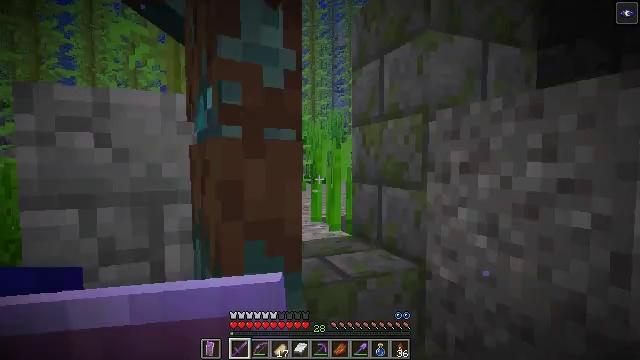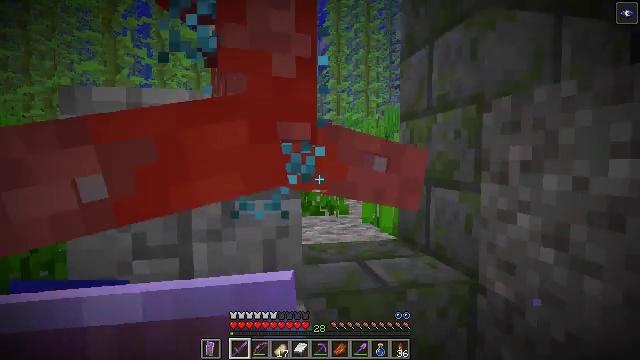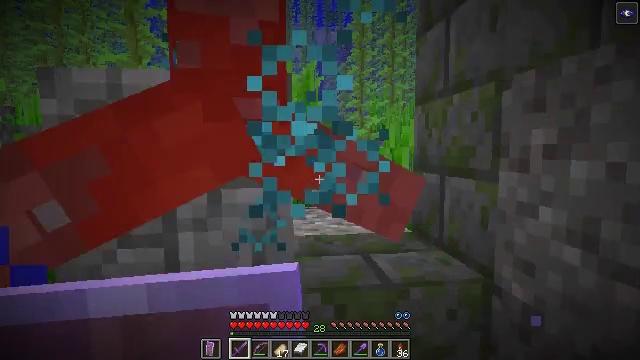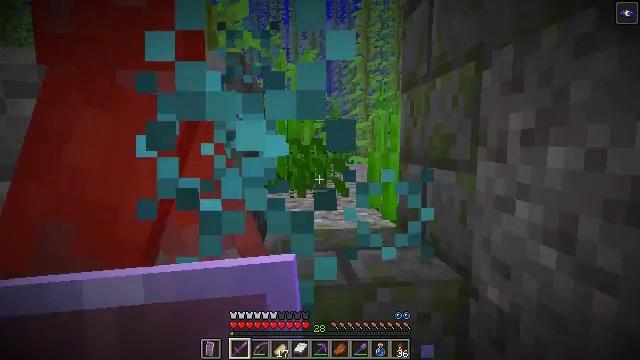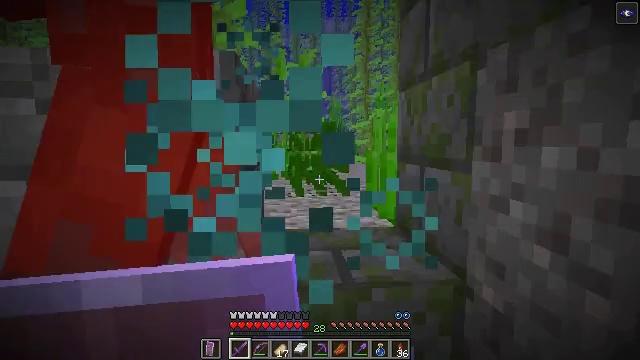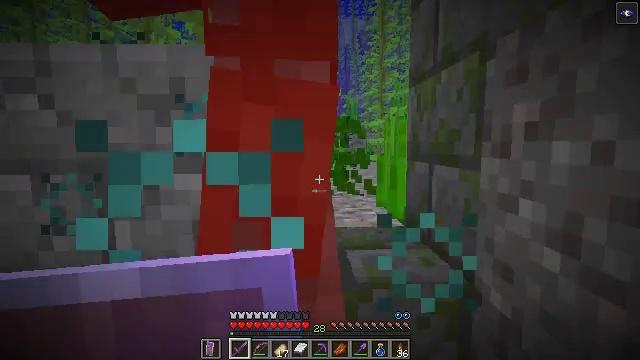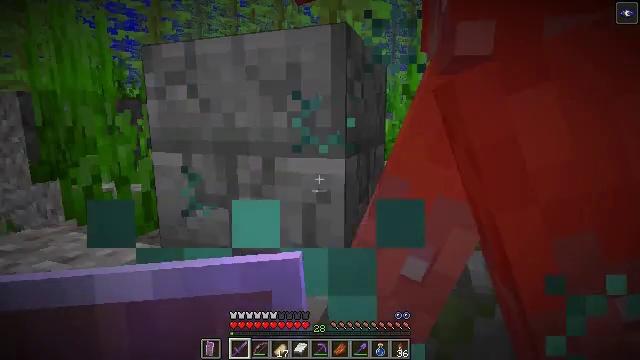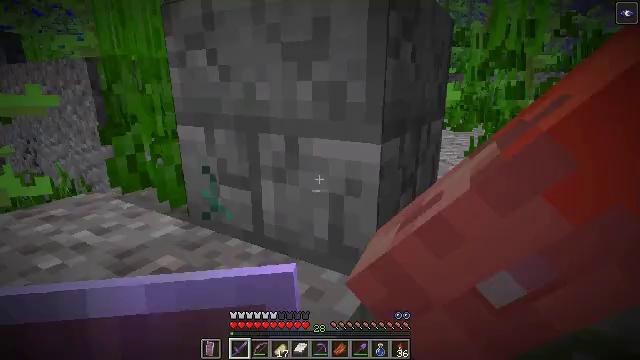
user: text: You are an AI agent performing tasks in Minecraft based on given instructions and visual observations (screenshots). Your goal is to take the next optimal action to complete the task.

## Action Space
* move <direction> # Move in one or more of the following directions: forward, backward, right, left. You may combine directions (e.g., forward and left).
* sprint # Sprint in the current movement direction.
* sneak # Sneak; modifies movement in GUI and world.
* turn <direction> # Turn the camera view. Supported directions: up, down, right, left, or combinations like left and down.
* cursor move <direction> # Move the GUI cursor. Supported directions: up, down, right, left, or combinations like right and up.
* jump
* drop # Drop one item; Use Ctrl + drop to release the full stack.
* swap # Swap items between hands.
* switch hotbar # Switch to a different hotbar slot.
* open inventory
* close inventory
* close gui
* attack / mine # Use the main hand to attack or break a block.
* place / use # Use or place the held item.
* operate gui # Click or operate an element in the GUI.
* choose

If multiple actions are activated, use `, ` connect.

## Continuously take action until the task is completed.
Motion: motion action
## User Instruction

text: Clear the seagrass to get an item.
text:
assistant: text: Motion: move forward and move right, turn left
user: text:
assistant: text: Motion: move forward and move right, turn left and down, attack / mine
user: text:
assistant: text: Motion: move forward, turn left and down, attack / mine
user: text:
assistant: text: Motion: move forward, attack / mine
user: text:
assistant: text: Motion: move forward, turn left, attack / mine
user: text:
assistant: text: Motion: move forward, turn left and down, attack / mine
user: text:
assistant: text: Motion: move forward and move right, turn left and down
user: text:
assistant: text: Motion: no_op